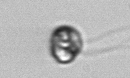
Label: flagellate_morphotype1